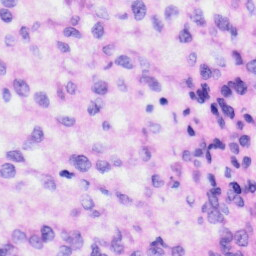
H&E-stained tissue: Liver